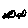
Label: car